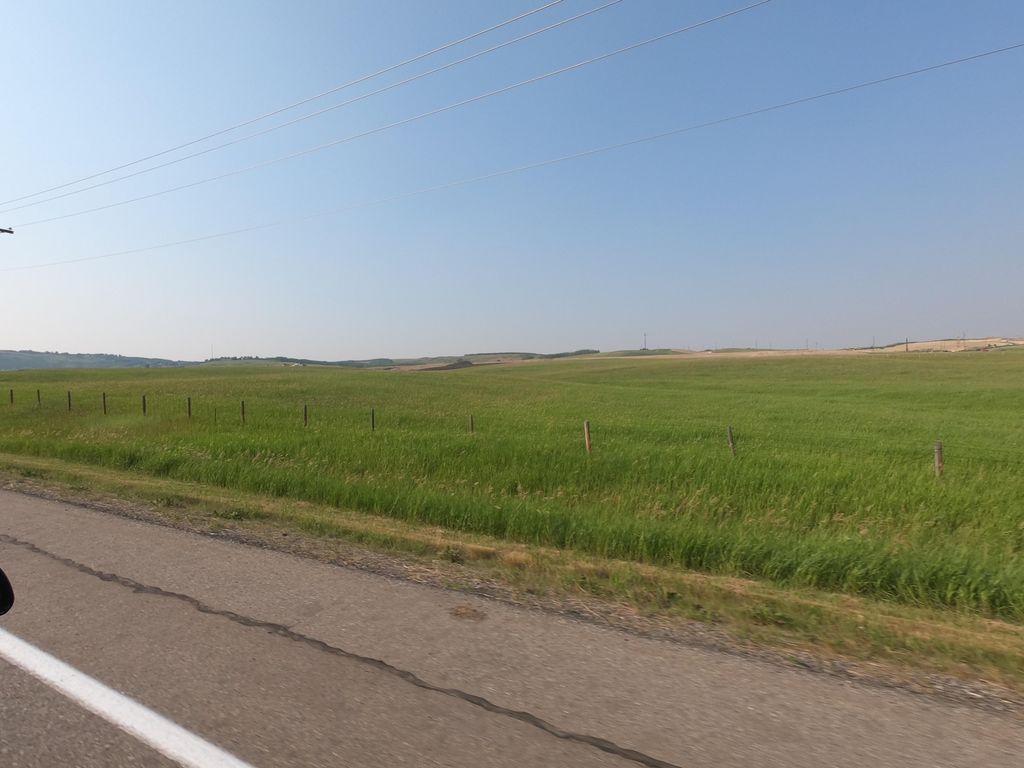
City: calgary